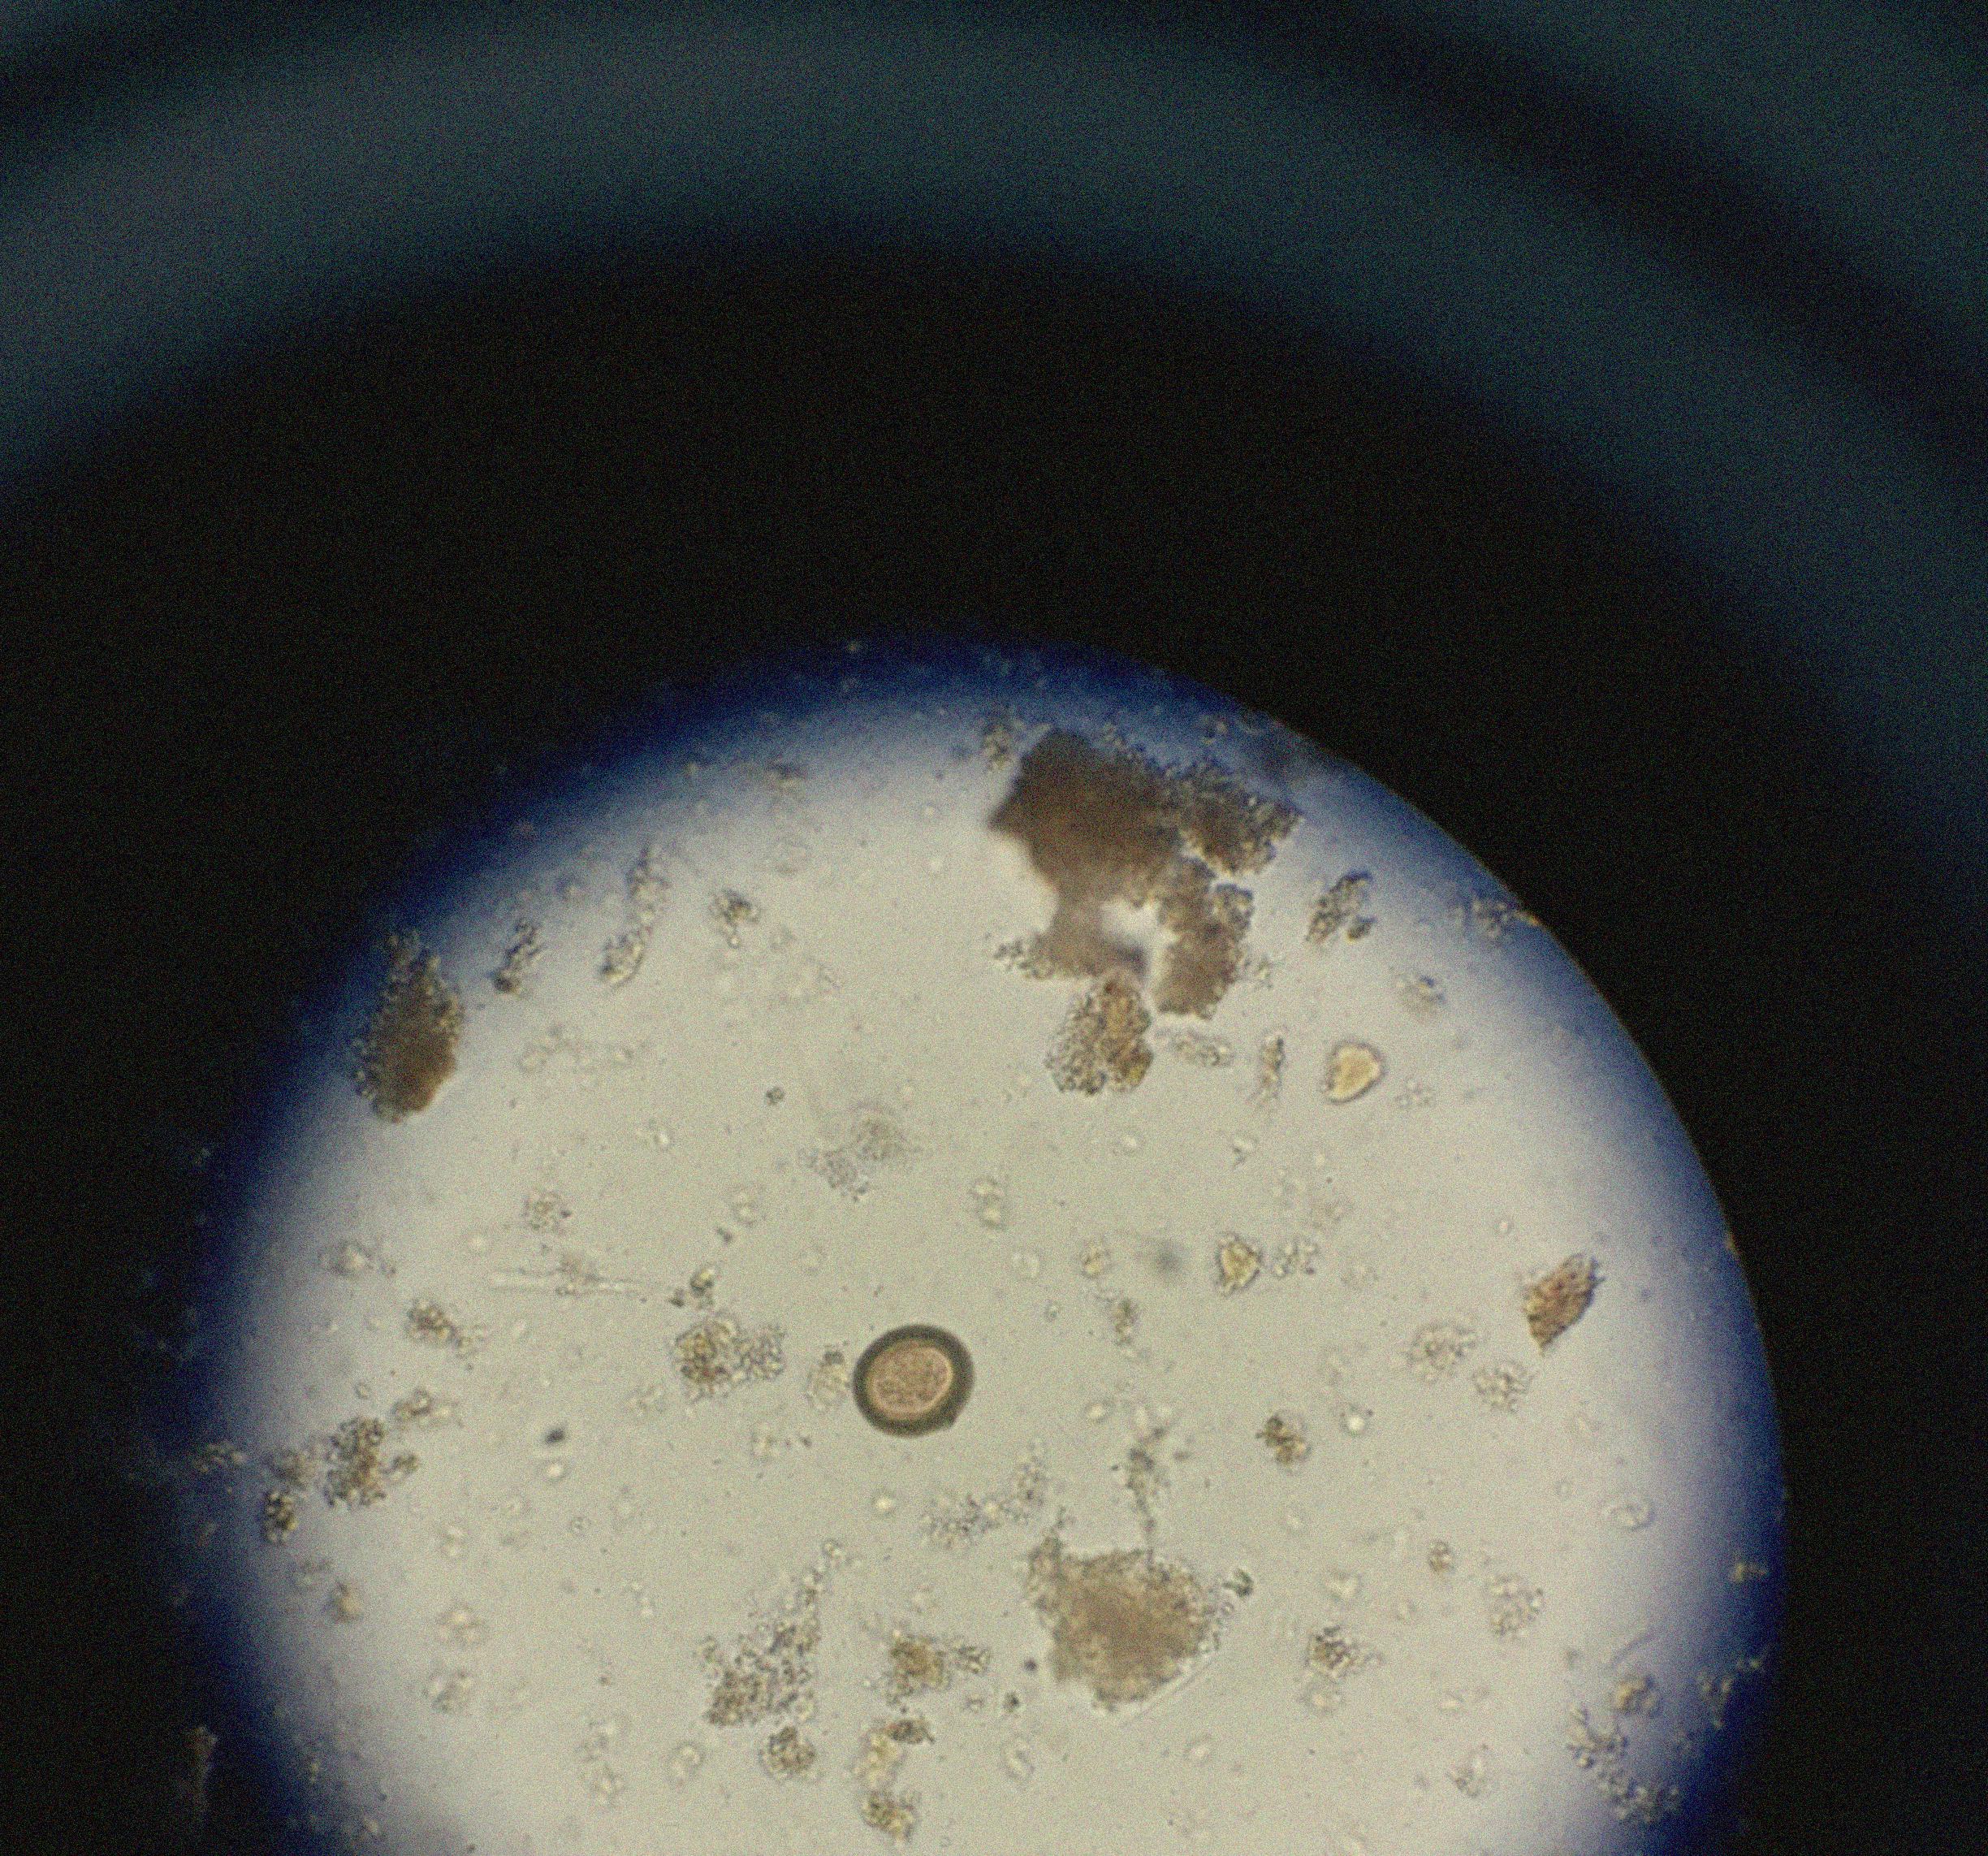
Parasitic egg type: Taenia spp. egg